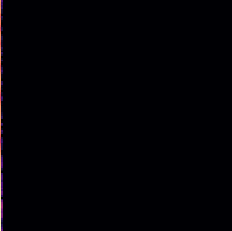
Sound class: Helicopter